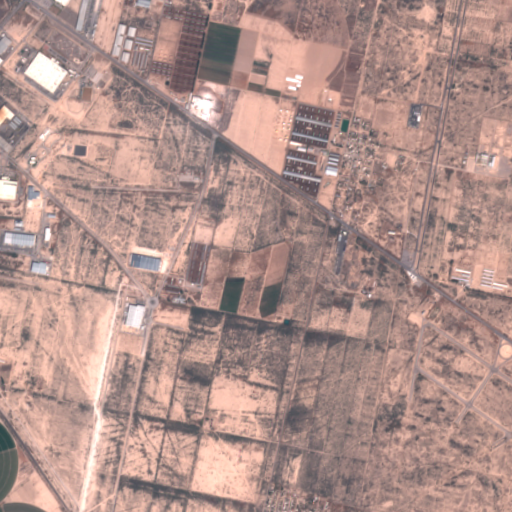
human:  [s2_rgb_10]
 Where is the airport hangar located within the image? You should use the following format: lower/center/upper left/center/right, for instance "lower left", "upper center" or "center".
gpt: The airport hangar is located in the center of the image.
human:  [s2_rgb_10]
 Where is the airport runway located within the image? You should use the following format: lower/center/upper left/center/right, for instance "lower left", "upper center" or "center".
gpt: The airport runway is located in the center left of the image.
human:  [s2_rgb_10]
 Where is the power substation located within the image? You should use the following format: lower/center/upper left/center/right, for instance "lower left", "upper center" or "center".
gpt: The power substation is located in the upper left of the image.
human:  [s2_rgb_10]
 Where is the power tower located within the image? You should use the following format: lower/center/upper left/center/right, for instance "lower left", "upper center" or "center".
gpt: The power tower is located in the lower right of the image.
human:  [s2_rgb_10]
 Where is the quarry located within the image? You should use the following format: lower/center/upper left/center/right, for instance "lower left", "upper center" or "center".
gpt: There is no quarry in the image.